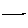
Label: line